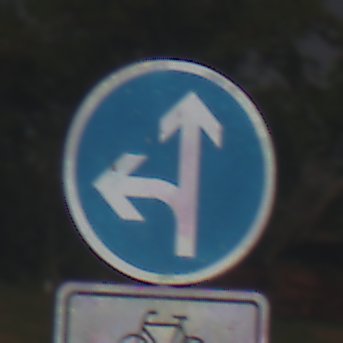
Verkehrszeichen: VorgeschriebeneFahrtrichtungGeradeausOderLinks
Zusatzzeichen unten: EinspurigeFahrzeugeFrei5
Umgebung: Outdoor, Nature
Tageszeit: Night
Wetter: Clear
Licht: Natural
Jahreszeit: NotSpecified
Kontrast: HighContrast